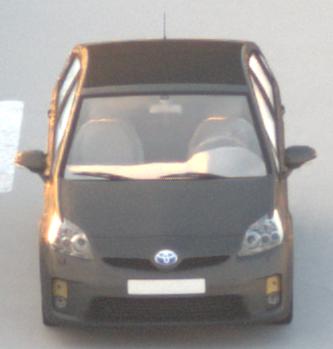
Make: Toyota
Model: Prius 1.5 Hybrid
Detailed model: Prius (HW2)
Model produced from: 2006/03
Model produced until: 2009/06
Doors: 5
Color: gray
Road condition: dry road
Daytime: sunrise or sunset
Contrast: medium contrast